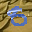
Label: 8